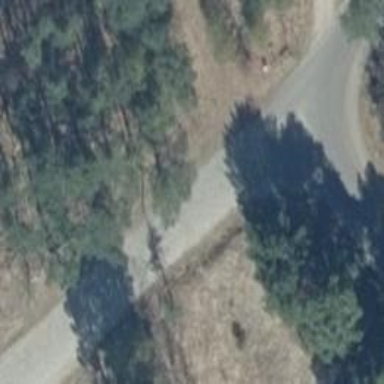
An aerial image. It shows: Emergency access point on the road.